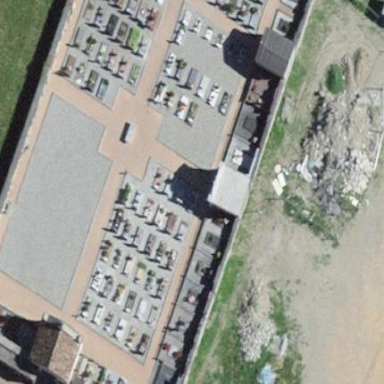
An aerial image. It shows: Cemetery.